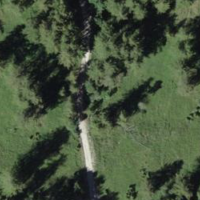
EUNIS habitat code: 26
Species observed at this site:
Ononis natrix
Saxifraga aizoides